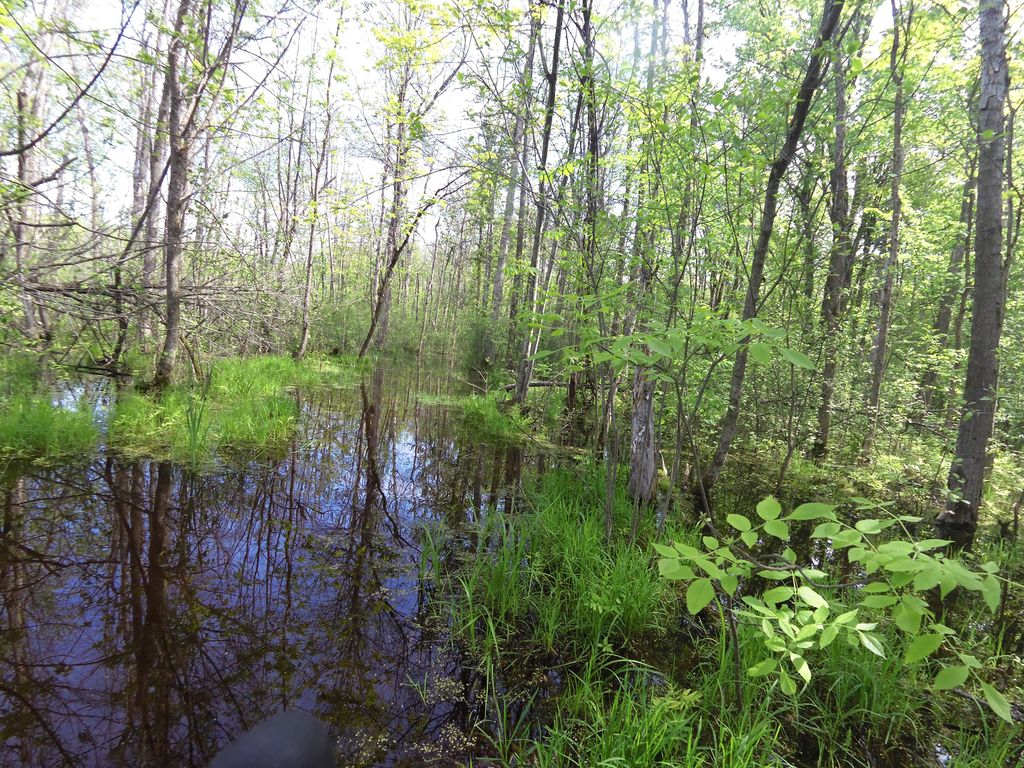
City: ottawa-gatineau